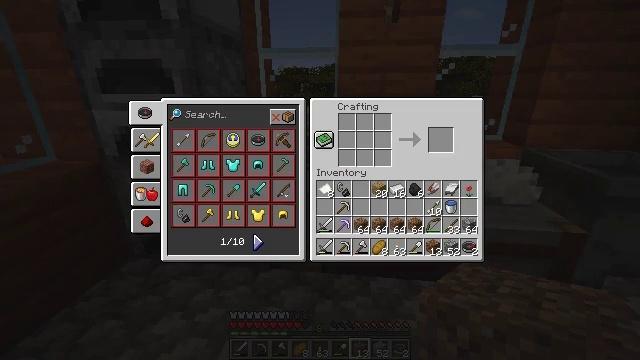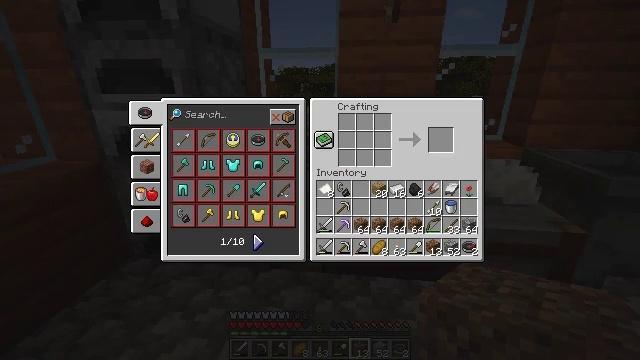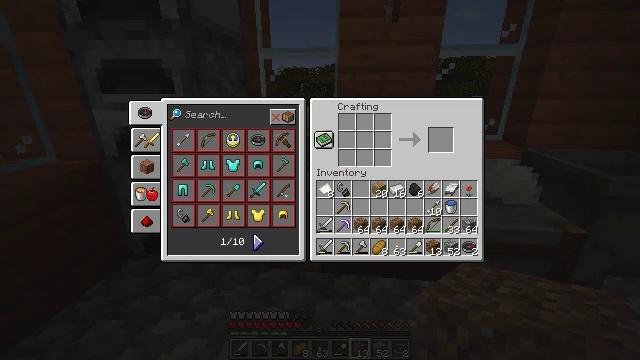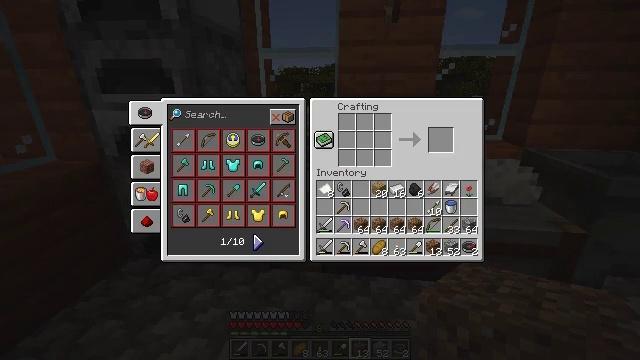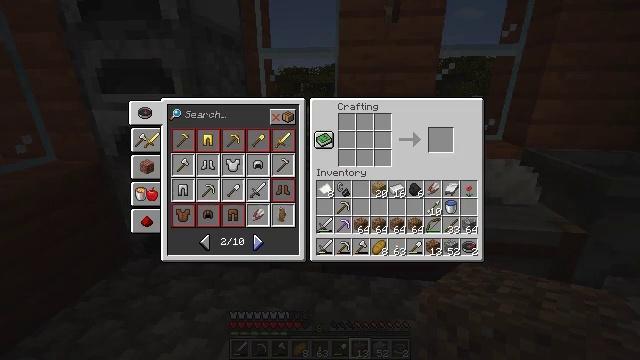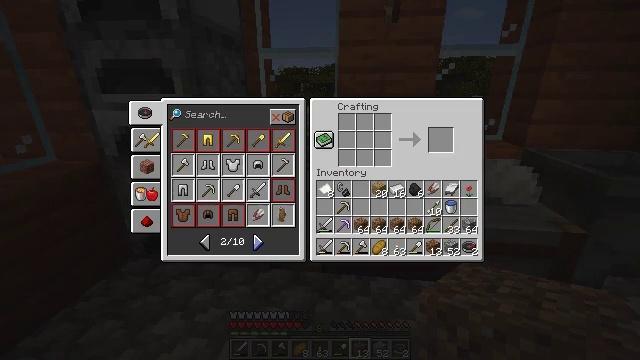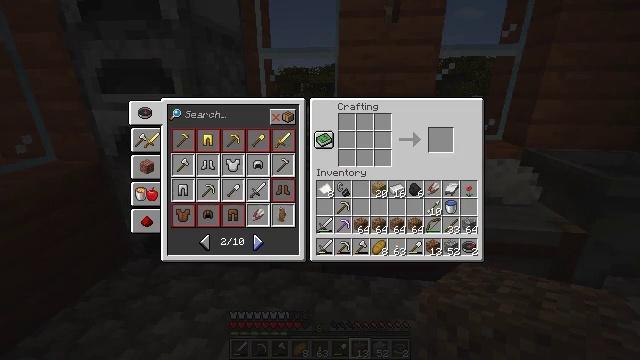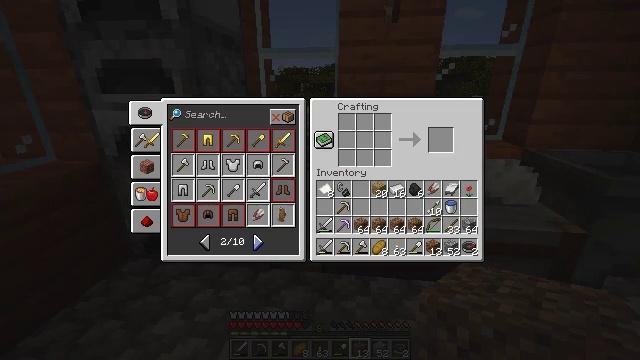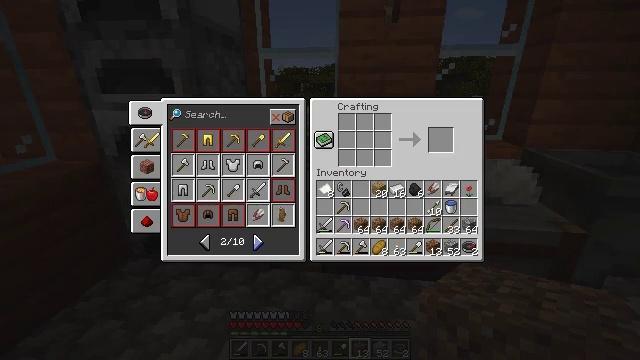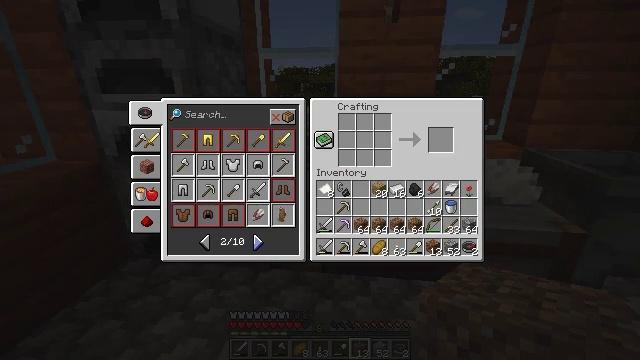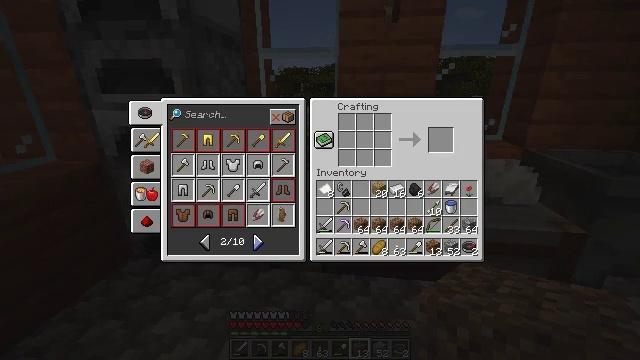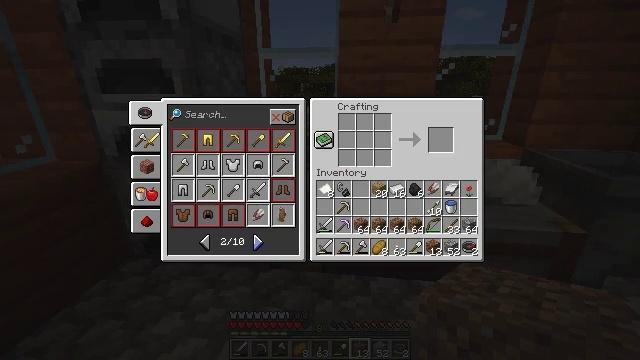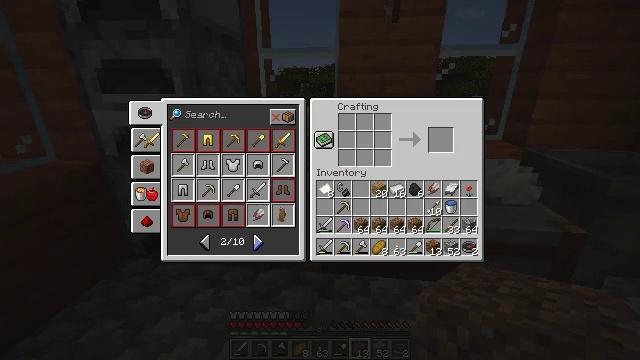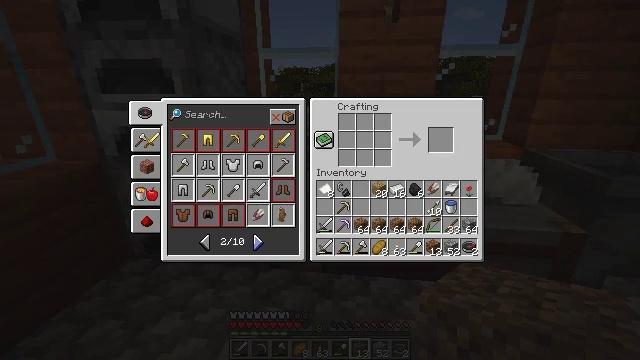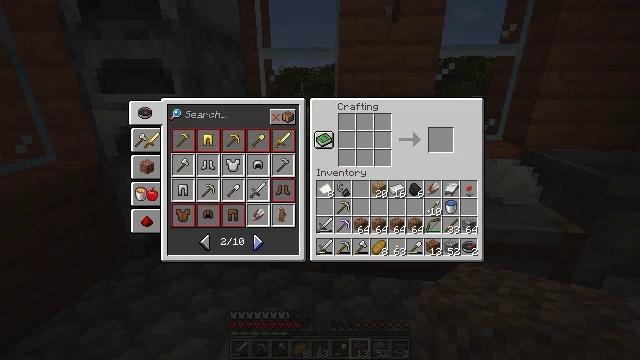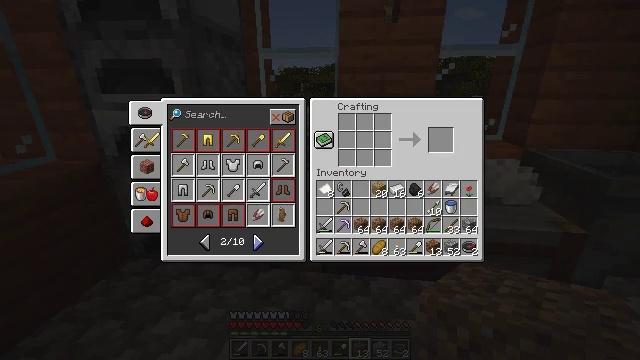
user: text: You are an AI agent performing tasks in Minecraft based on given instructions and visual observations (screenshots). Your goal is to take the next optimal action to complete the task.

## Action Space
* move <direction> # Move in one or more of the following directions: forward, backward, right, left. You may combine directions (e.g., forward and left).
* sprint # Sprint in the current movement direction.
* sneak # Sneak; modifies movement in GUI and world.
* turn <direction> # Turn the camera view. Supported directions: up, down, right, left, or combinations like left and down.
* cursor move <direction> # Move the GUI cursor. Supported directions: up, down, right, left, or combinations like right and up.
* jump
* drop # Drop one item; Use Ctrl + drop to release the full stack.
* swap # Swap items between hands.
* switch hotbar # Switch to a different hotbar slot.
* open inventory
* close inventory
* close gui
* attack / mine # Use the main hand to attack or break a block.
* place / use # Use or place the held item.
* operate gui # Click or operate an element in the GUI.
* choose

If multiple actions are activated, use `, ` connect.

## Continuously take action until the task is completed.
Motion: motion action
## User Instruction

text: To obtain a map, craft it using the right materials on a crafting table.
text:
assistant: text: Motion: no_op
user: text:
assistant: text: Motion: no_op
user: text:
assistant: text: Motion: no_op
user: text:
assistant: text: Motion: attack / mine
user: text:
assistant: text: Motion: attack / mine
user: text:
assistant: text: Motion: attack / mine
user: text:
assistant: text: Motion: no_op
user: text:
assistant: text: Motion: no_op
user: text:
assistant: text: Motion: no_op
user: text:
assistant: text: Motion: no_op
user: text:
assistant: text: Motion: no_op
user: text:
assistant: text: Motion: no_op
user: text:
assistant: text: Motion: no_op
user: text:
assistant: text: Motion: no_op
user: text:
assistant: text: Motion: no_op
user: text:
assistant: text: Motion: no_op
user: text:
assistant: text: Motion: no_op
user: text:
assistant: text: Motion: no_op
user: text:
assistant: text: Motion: attack / mine
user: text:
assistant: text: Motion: attack / mine
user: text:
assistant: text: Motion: attack / mine
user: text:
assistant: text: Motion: no_op
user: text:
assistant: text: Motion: no_op
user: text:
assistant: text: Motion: no_op
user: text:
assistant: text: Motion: no_op
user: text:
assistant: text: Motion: no_op
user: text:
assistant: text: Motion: no_op
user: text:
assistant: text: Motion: no_op
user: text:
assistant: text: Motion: attack / mine
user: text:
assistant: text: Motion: attack / mine